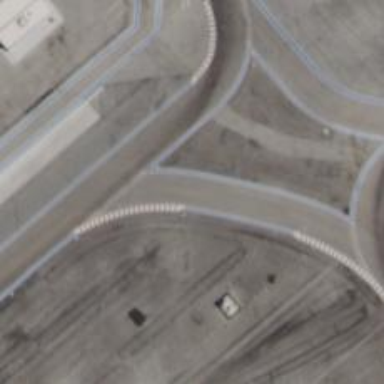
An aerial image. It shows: Raceway for motor sports.